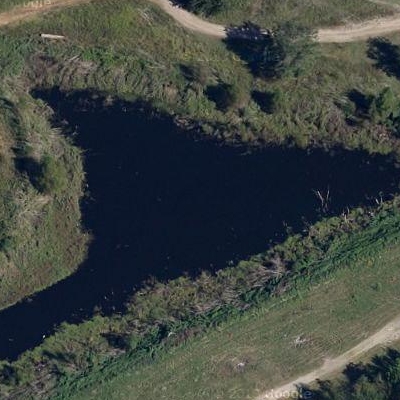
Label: RiverLake